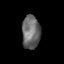
Tissue: skin
Cell type: Epithelial cells
Senescence score: 0.2832
Nuclear area (px): 595
Mean DAPI intensity: 105.383